Question: I'm working in R and I would like to know if it is possible to create a function f(x) obtained from an integral of a function g(x,y) with respect to the variable y for example in (0,1), lets say:

I tried this code
'''
f <- function(x){integrate(function(y){g(x,y),0, 1)}
'''
(with 'g(x,y)' an explicit function) but it didn't work unless I fixed 'x'.
Also some help with formatting would be awesome since this is unreadable!
Thanks!
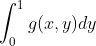
Answer: Maybe you can try this
'''
g <- function(x, y) x^4 + y^2
f <- Vectorize(function(x) {
integrate(function(y) g(x, y), 0, 1)$value
})
'''
and you will see
'''
> f(c(1, 2, 3, 4))
[1] 1.333333 16.333333 81.333333 256.333333
'''
and 'curve(f, 0, 5)' gives
<URL>